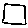
Label: square